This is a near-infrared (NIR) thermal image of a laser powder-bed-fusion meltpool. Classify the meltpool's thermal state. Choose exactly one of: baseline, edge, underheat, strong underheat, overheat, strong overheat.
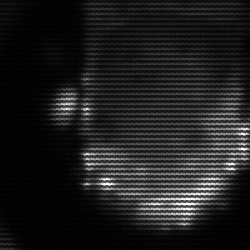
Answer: baseline